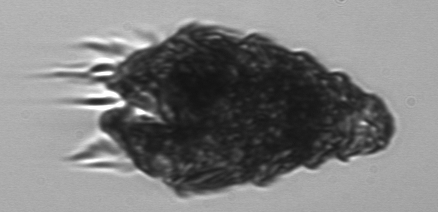
Label: Laboea_strobila